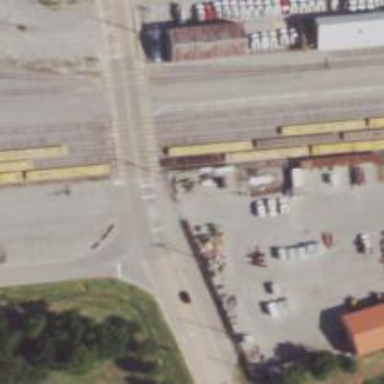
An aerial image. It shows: Level crossing along the railway.